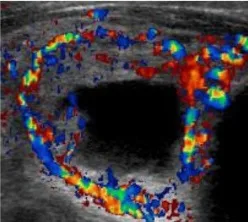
(B,C) Thyroid ultrasonography (US) showed the largest thyroid nodule in the right lobe (34.4 x 25.3 x 23.3 mm) with high vascularity and a cystic region. This nodule showed as excess trapping of isotope in technetium-99 m pertechnetate scintigraphy against a low background of the thyroid.
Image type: radiology (ultrasound)